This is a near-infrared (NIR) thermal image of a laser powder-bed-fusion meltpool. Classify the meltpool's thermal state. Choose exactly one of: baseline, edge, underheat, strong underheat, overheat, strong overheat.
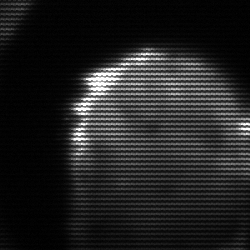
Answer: edge